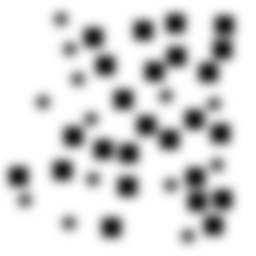
Squares: 25
Triangles: 0
Stars: 13
Total shapes: 38